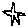
Label: star